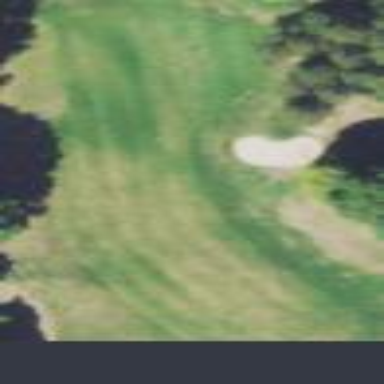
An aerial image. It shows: Well-maintained grassy area serving as golf fairway for the sport of golf.